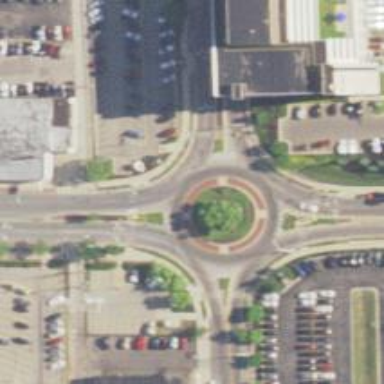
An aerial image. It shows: Secondary road with asphalt surface leading to roundabout.